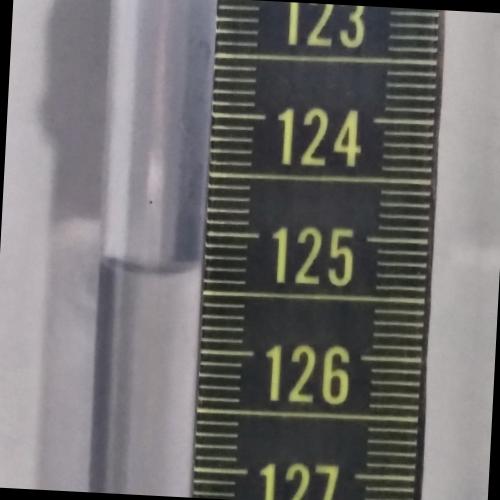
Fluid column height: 125.3 cm